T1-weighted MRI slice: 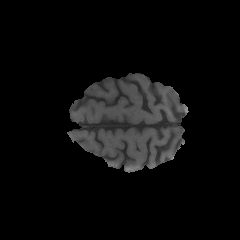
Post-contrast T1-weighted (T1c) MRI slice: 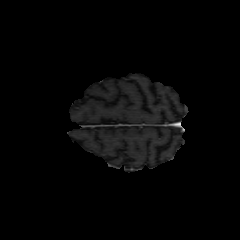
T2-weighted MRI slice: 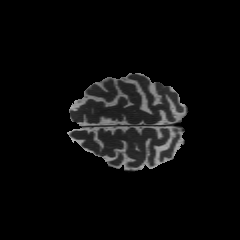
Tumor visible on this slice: no